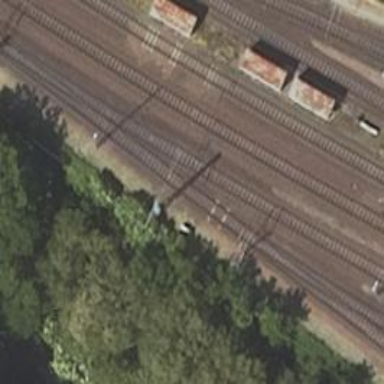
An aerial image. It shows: Railway switch.